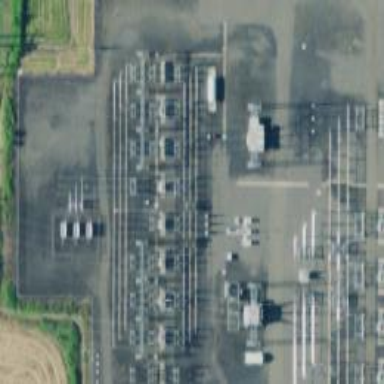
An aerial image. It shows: Outdoor power switch.